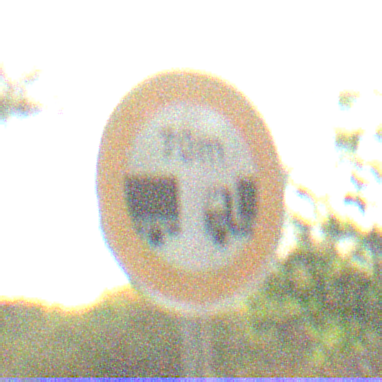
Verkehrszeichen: VerbotUnterschreitenMindestabstand
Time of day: Night
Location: Outdoor (Nature)
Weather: Clear
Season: NotSpecified
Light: Natural